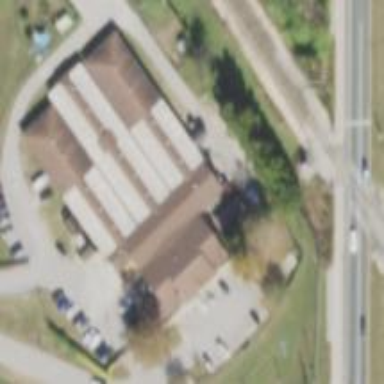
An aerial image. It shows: Animal shelter.